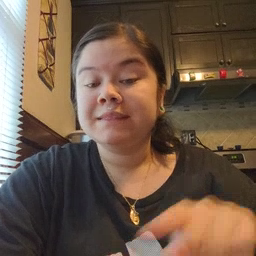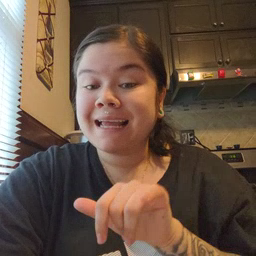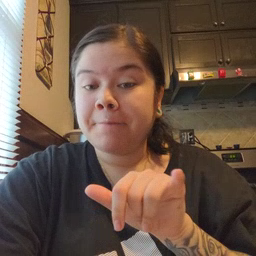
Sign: same